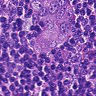
Metastatic tissue present: yes